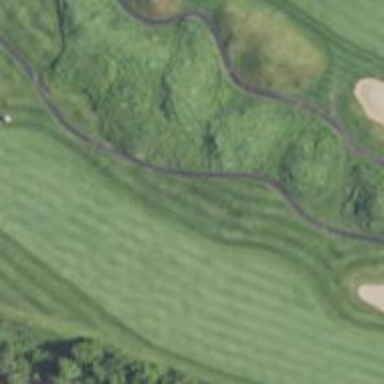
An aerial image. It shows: Path used for both walking and golf.